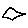
Label: hexagon